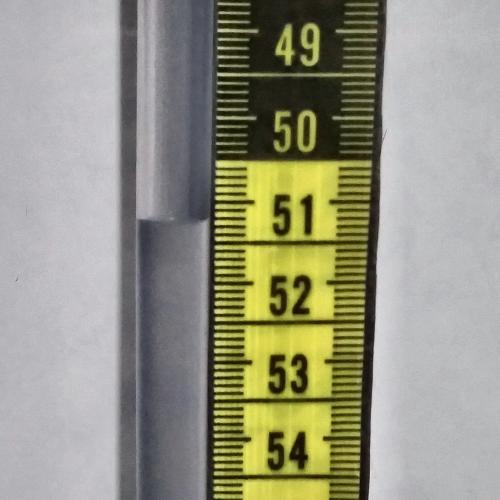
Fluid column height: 51.2 cm